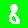
Digit: 8